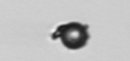
Label: bead